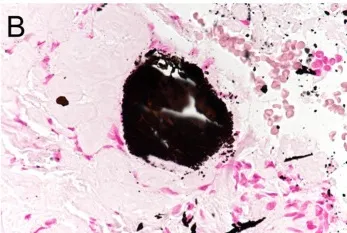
Histopathological features of localized amyloidosis of the nasal mucosa. (B) The calcification was stained black (von Kossa staining, x40).
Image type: pathology (h&e)